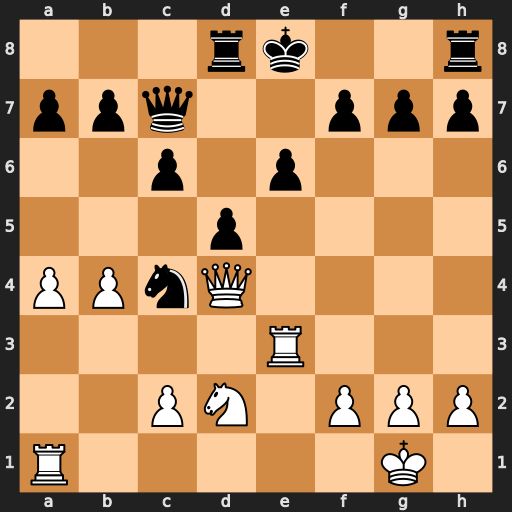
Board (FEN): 3rk2r/ppq2ppp/2p1p3/3p4/PPnQ4/4R3/2PN1PPP/R5K1
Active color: w
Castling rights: k
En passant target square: -
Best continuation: Nxc4 dxc4 Qxg7